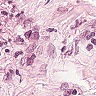
Metastatic tissue present: yes